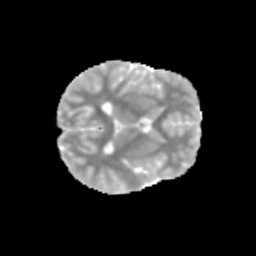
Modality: MD
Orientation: axial
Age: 12
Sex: female
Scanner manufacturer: siemens
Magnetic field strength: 3 T
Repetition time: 3.8 s
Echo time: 0.07 s